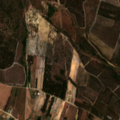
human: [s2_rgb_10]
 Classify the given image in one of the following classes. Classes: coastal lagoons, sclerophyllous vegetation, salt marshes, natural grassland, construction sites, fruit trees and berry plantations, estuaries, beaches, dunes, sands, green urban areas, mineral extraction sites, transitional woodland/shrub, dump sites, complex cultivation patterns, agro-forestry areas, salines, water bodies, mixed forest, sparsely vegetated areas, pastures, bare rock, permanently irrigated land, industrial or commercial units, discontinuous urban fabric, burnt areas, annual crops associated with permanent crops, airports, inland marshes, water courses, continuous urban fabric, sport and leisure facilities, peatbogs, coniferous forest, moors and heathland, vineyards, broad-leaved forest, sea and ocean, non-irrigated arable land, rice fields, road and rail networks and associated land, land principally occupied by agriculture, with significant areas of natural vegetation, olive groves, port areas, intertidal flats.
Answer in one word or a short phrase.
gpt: road and rail networks and associated land, complex cultivation patterns, broad-leaved forest, transitional woodland/shrub